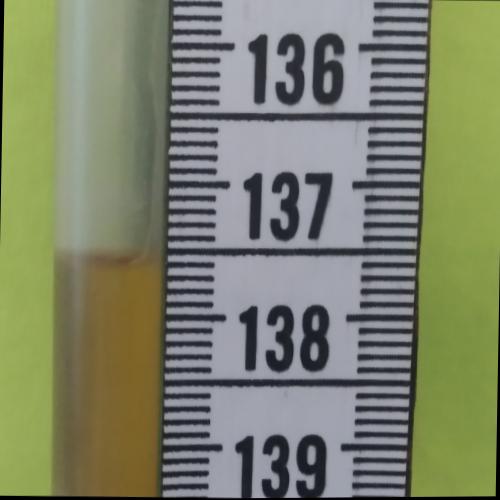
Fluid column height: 137.6 cm